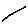
Label: line